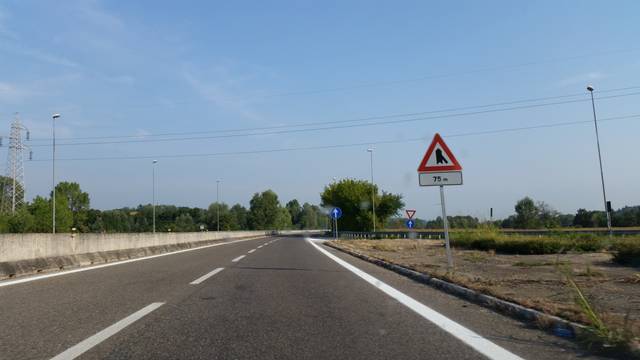
Region: Italy
Coordinates: 44.926, 8.228